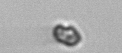
Label: Heterocapsa_rotundata